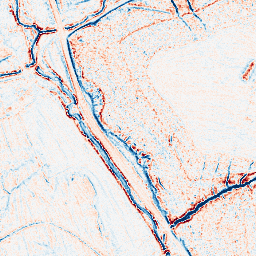
Category: edge_preserving
Decomposition family: anisotropic_diffusion
Decomposition parameters: iterations: 20
kappa: 30
gamma: 0.05
Upsampling method: sinc_hamming
Upsampling parameters: scale: 8
kernel_size: 16
Upsampling scale: 8